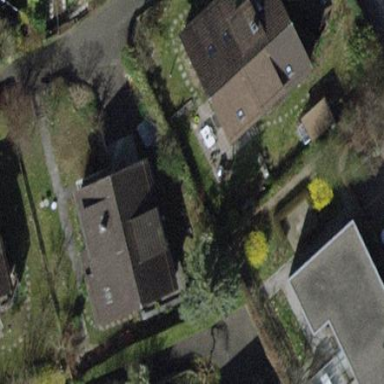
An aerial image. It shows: Residential garden.